Field crop: maize
Growth stage: 2
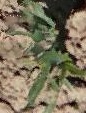
Species: maize